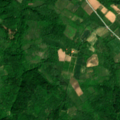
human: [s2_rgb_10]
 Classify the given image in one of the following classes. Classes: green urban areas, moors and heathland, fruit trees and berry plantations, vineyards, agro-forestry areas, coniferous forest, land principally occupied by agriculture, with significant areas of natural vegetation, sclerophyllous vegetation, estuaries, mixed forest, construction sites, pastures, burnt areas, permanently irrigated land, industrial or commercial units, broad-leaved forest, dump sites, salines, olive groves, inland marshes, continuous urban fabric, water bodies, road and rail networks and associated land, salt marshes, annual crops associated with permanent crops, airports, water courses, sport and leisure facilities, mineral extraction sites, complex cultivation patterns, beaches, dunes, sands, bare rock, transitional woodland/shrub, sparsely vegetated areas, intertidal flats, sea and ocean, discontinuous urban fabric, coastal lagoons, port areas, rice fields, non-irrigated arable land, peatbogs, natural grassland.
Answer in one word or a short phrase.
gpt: complex cultivation patterns, land principally occupied by agriculture, with significant areas of natural vegetation, broad-leaved forest